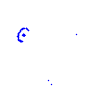
Particle: kaon